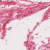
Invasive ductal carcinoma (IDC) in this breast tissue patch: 0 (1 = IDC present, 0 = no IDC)